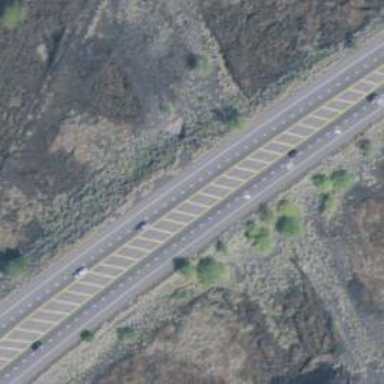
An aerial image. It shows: Asphalt road classified as primary highway.